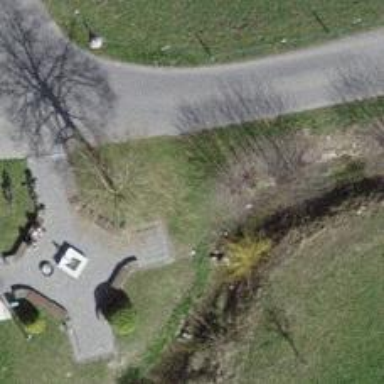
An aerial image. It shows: Larix tree in its natural habitat.